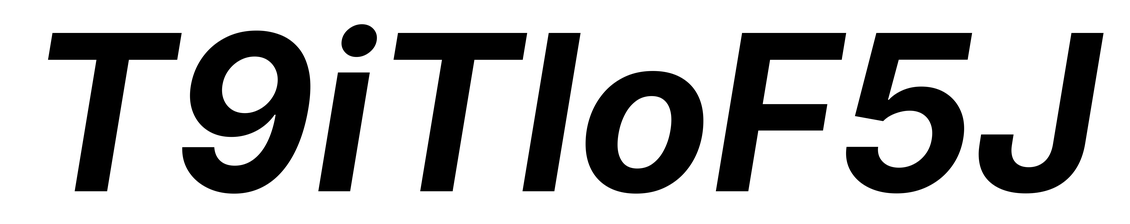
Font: Inter-Italic_Bold_Italic